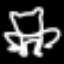
Label: frog